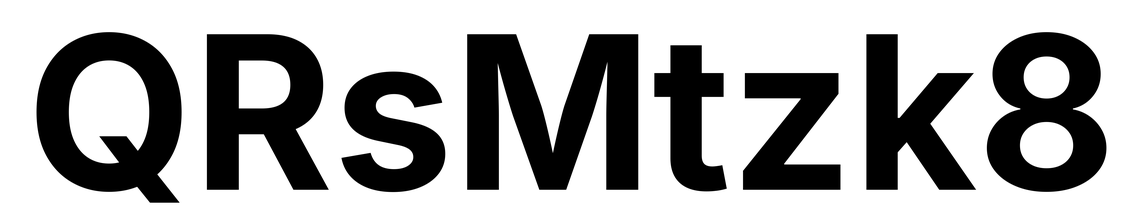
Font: Inter_Bold